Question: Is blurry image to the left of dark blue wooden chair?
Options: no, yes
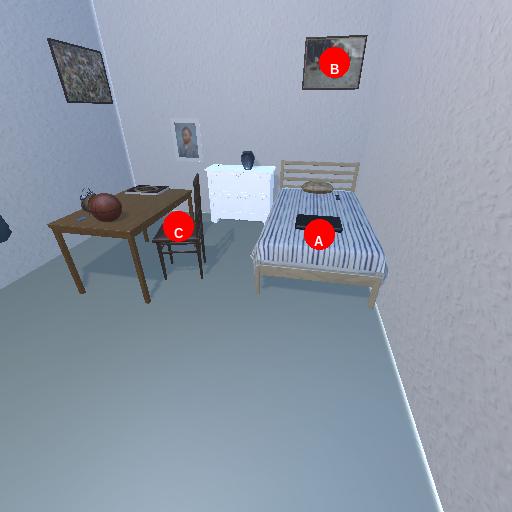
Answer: no